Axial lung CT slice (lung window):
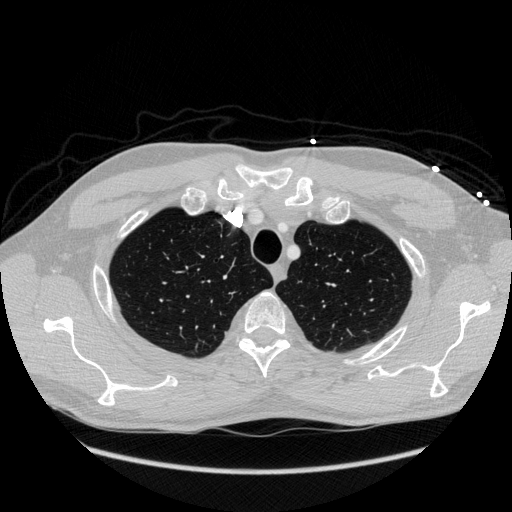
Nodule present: no